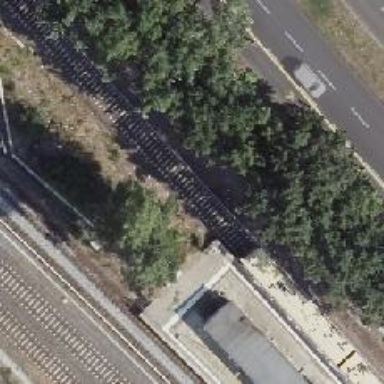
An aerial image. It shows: Railway signal.